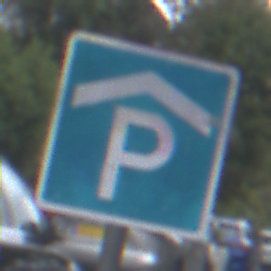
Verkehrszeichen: Parkhaus
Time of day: MorningAfternoon
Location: Outdoor (Urban)
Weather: Overcast
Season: NotSpecified
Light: Natural